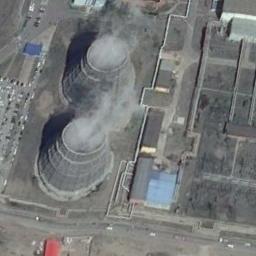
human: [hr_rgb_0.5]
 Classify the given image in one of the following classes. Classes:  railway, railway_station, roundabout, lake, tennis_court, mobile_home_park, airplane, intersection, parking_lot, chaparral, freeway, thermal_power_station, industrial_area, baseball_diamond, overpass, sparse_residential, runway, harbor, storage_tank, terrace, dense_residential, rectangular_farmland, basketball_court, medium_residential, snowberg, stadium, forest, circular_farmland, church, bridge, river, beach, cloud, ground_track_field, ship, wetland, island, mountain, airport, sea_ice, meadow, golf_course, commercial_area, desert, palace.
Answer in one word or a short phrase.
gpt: thermal_power_station